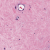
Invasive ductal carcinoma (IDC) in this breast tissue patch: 0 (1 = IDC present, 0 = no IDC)